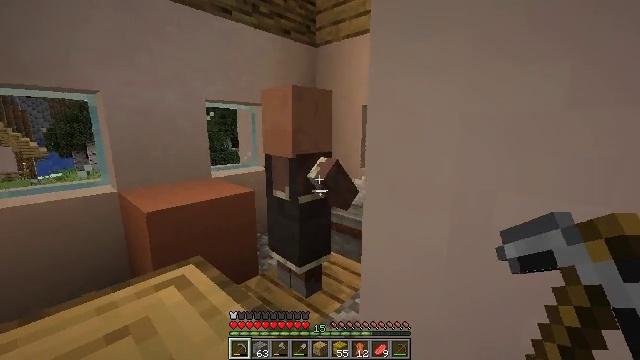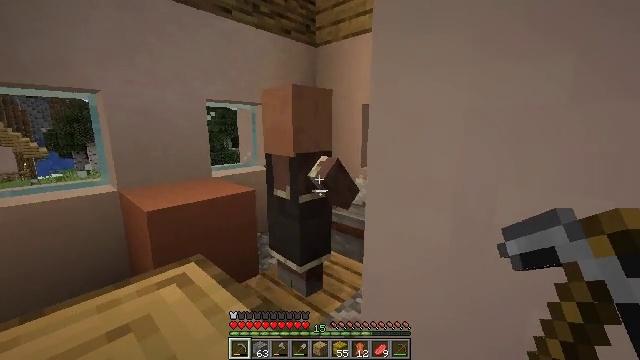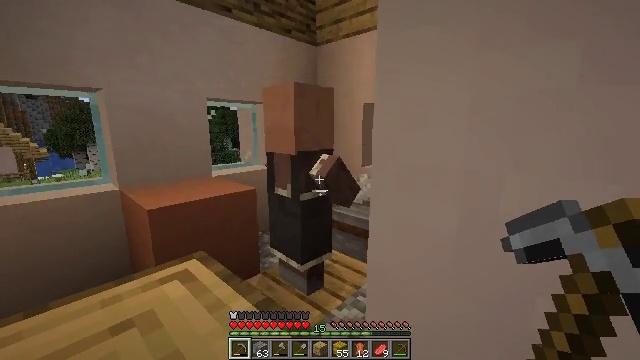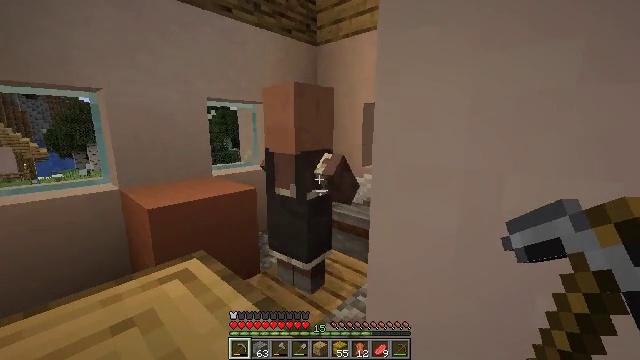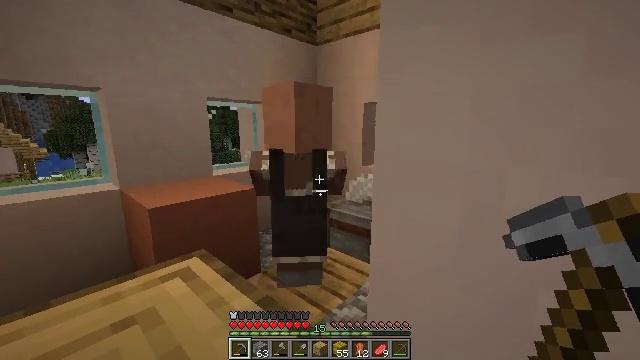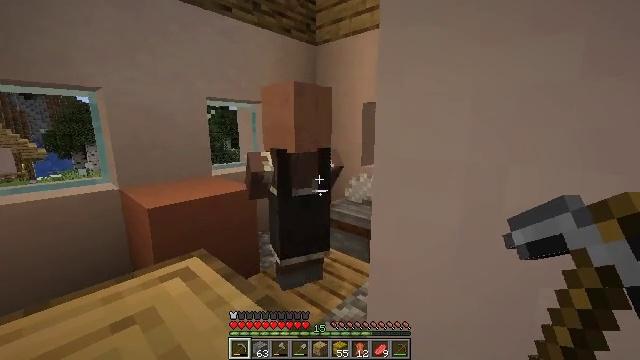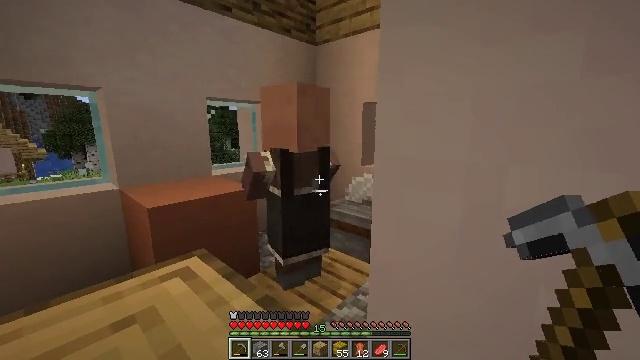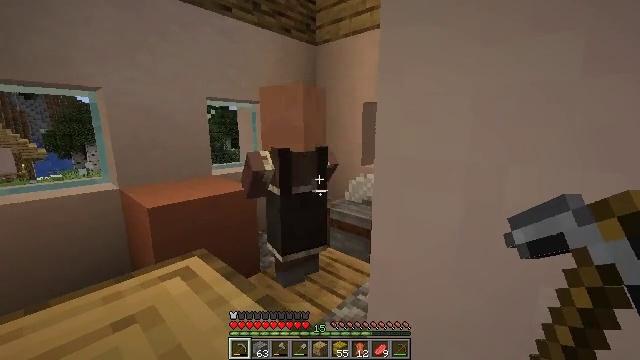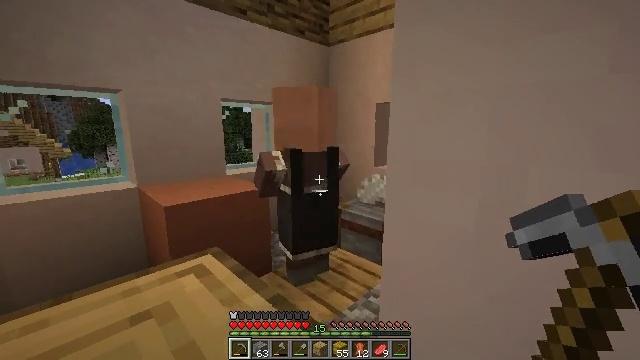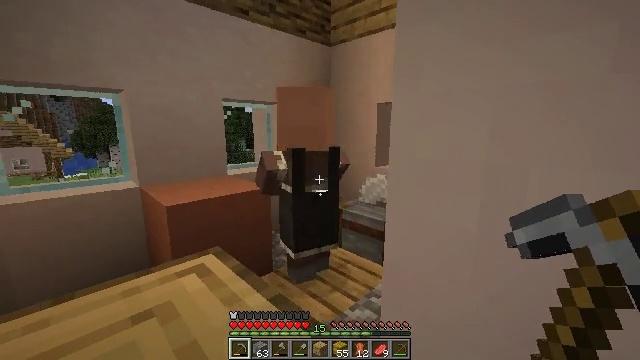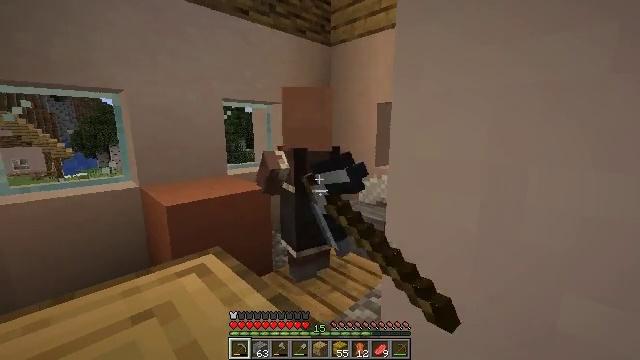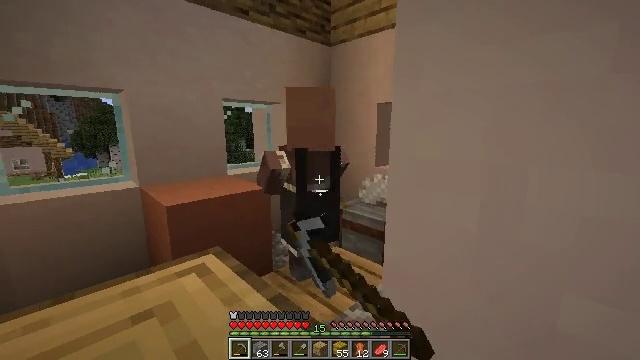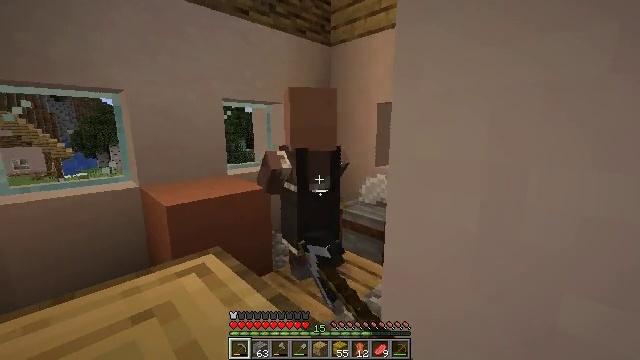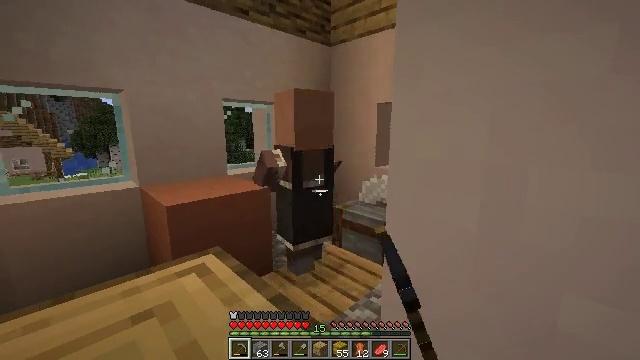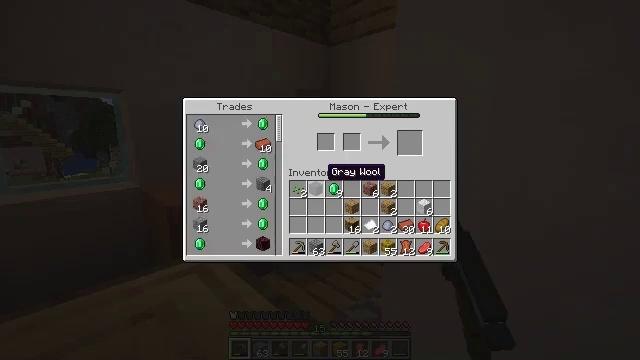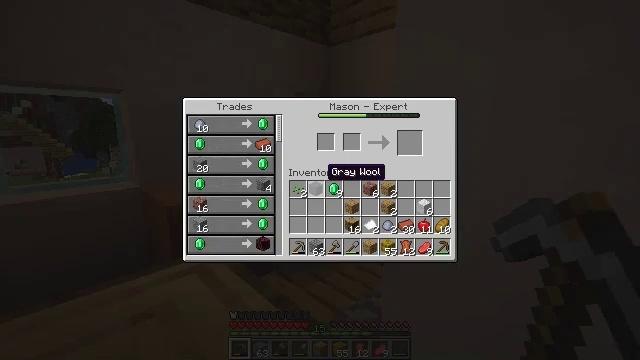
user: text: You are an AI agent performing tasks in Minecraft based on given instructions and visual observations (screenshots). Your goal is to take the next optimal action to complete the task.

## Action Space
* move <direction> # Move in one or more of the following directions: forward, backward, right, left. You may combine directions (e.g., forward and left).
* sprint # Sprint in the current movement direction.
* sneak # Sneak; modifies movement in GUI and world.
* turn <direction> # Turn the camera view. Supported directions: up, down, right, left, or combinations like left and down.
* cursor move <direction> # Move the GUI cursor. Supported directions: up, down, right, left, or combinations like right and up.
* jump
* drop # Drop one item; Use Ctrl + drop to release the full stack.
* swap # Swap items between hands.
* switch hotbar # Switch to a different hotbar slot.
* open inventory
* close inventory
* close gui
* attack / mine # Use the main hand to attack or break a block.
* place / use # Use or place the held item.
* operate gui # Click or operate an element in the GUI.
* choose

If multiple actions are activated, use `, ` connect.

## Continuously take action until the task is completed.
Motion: motion action
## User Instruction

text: Fire black terracotta in the furnace to craft black glazed terracotta.
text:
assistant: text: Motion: no_op
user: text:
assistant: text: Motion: no_op
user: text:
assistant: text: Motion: no_op
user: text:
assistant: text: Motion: no_op
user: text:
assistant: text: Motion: no_op
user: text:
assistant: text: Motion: no_op
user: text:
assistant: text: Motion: no_op
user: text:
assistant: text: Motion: turn left
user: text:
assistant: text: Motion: use / place
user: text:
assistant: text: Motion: use / place
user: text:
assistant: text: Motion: use / place
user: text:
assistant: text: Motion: no_op
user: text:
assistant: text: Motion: no_op
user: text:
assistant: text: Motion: open gui
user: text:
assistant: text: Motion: no_op
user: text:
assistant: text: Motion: no_op
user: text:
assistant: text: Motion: no_op
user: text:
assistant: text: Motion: no_op
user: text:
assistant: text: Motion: no_op
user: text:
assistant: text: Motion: cursor move right
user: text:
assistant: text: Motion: cursor move right and up
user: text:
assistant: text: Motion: no_op
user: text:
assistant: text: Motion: no_op
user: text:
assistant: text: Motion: no_op
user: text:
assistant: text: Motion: cursor move left
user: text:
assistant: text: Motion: cursor move left and down
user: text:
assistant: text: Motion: cursor move left and down
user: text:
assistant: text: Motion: cursor move left
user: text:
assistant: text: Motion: no_op
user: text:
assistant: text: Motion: no_op